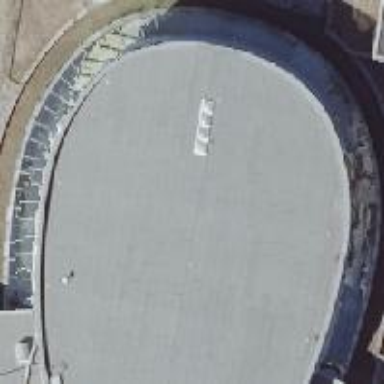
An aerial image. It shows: Close-up view of roof of building.